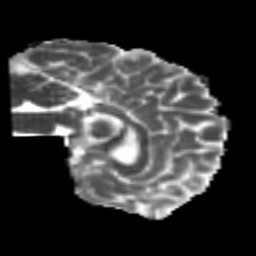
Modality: MD
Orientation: sagittal
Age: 20
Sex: male
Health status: healthy
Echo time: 0.074 s